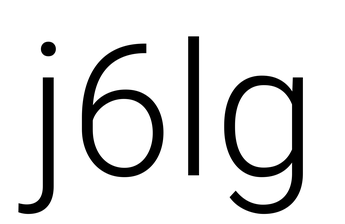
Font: Roboto_Light